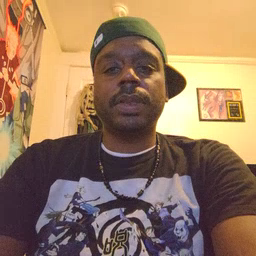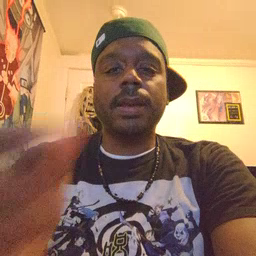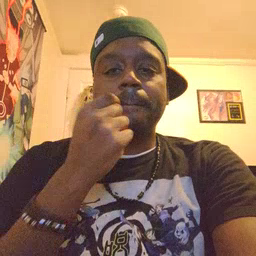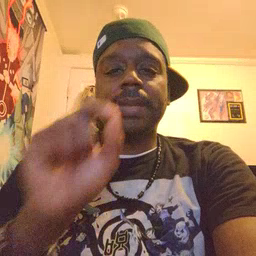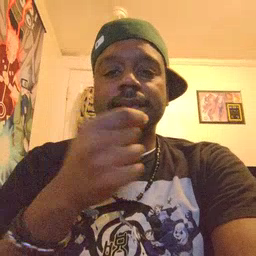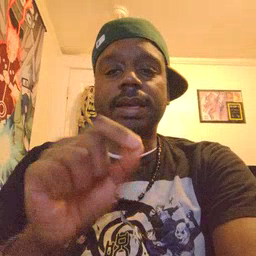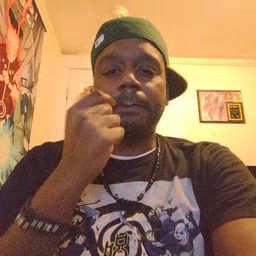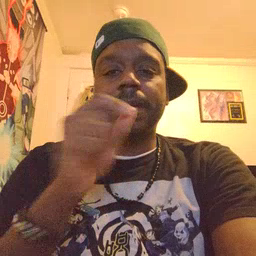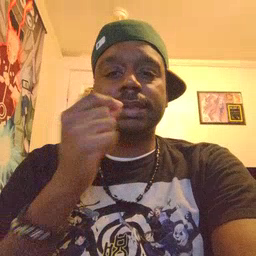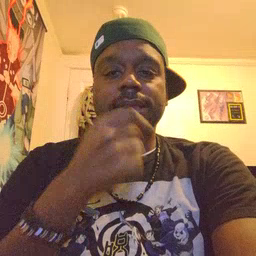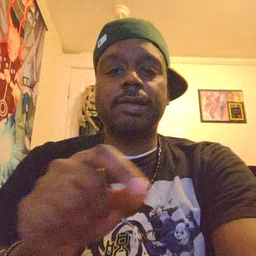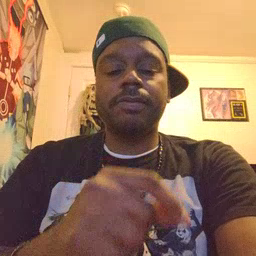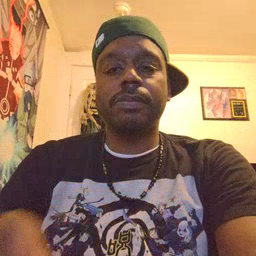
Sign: pencil